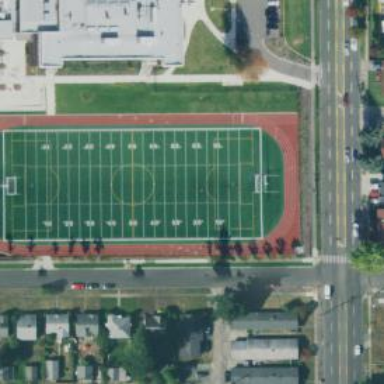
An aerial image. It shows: American football pitch for leisure and sport activities.